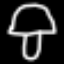
Label: mushroom